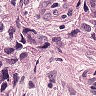
Metastatic tissue present: yes